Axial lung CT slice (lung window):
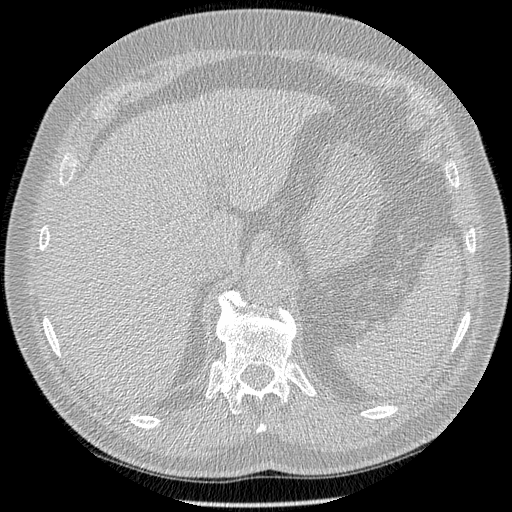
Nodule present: no